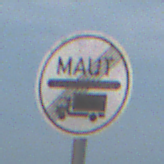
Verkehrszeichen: EndeMautpflicht
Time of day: SunriseSunset
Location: Outdoor (Nature)
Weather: PartlyCloudy
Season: NotSpecified
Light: Natural